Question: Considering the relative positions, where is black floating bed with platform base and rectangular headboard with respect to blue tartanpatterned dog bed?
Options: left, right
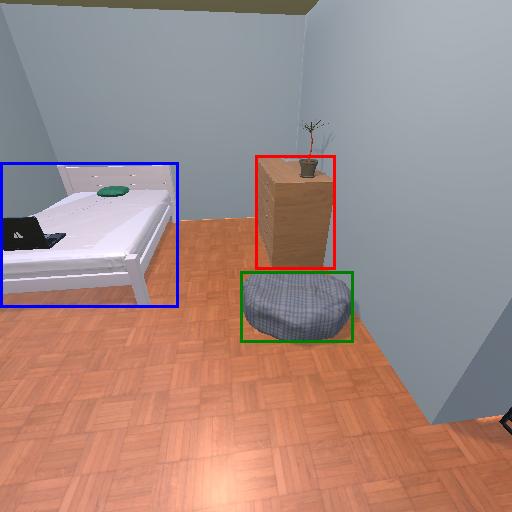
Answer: left